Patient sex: M
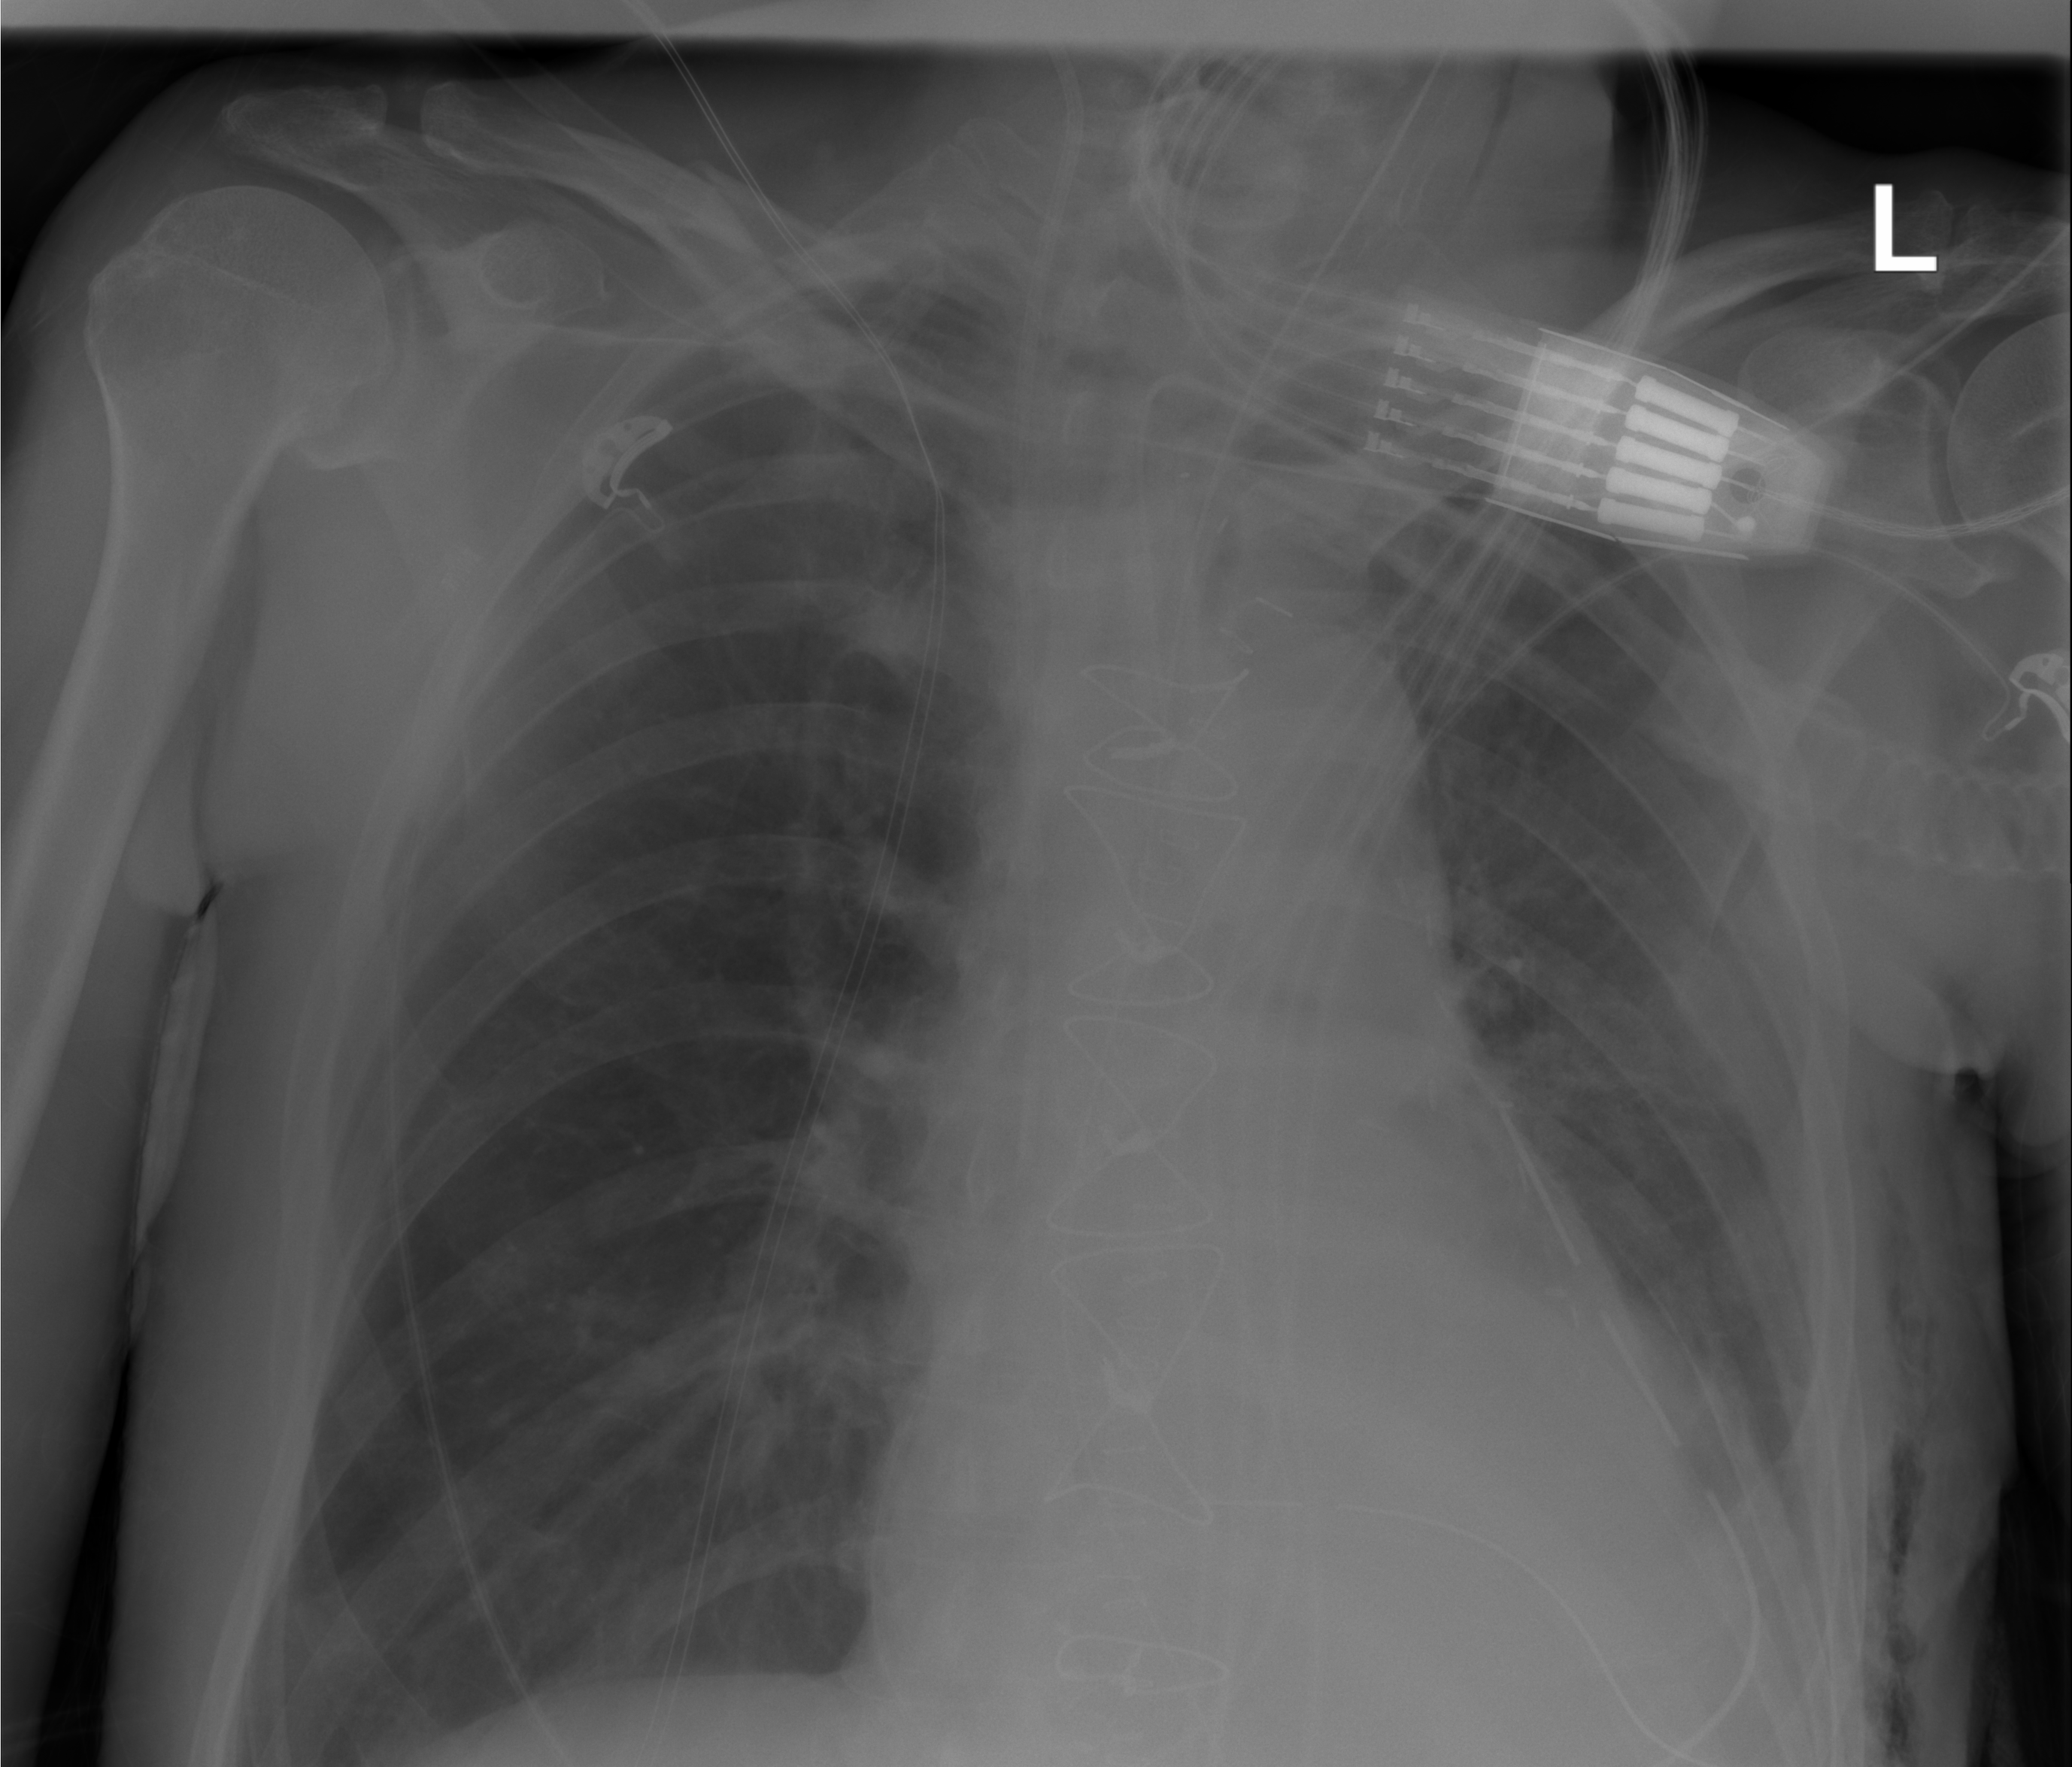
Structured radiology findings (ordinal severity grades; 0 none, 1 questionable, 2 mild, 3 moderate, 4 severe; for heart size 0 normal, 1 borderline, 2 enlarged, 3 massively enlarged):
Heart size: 0
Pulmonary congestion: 0
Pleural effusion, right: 0
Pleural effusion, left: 2
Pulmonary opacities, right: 0
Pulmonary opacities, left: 0
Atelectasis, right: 0
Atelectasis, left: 2